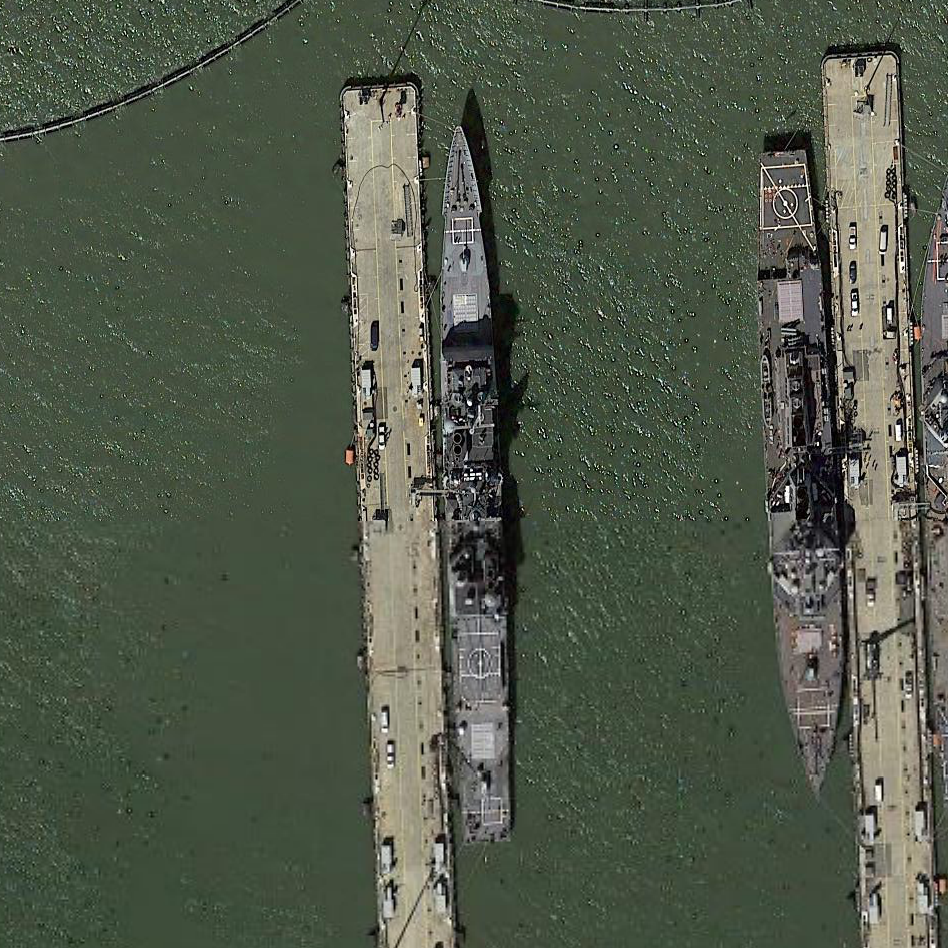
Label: cruiser